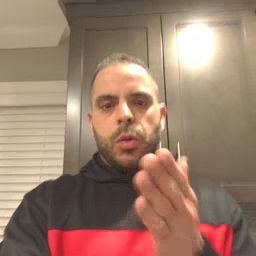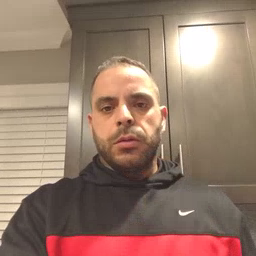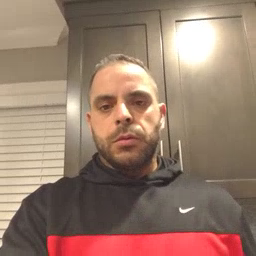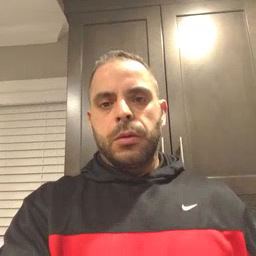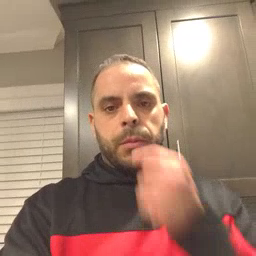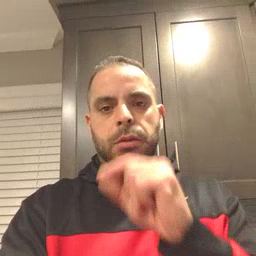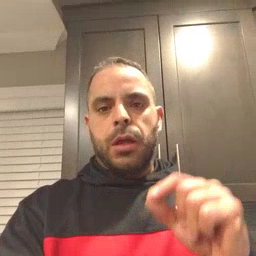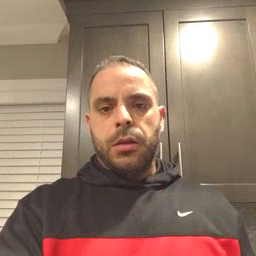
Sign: pencil